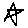
Label: star